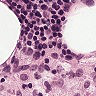
Metastatic tissue present: no